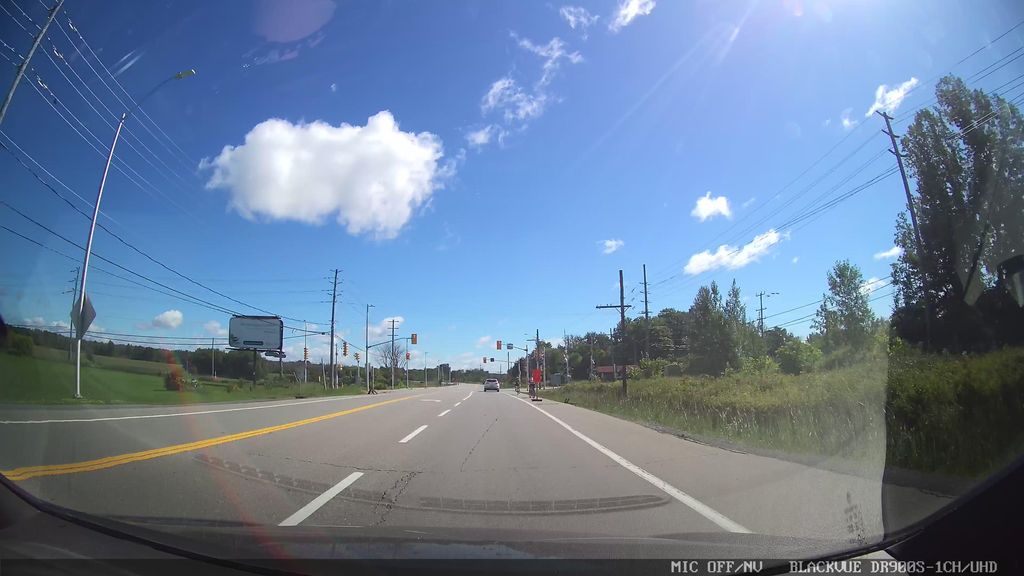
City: ottawa-gatineau